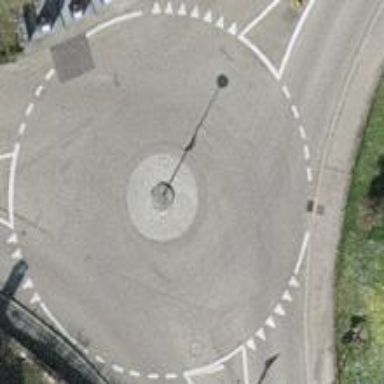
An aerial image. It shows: Mini roundabout on the road.